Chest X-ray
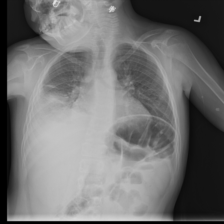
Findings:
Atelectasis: negative
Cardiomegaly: negative
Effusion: positive
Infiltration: negative
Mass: negative
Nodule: negative
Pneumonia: negative
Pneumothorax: negative
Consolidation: negative
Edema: negative
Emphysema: negative
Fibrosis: negative
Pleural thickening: negative
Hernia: negative